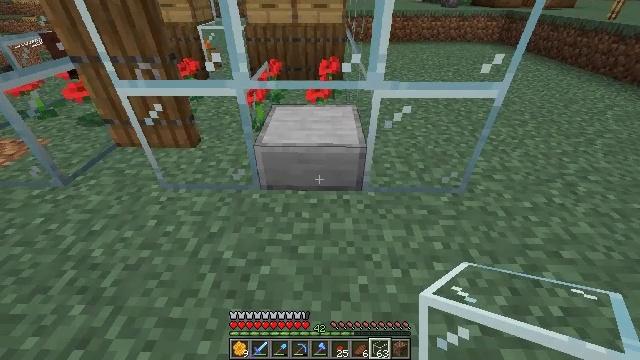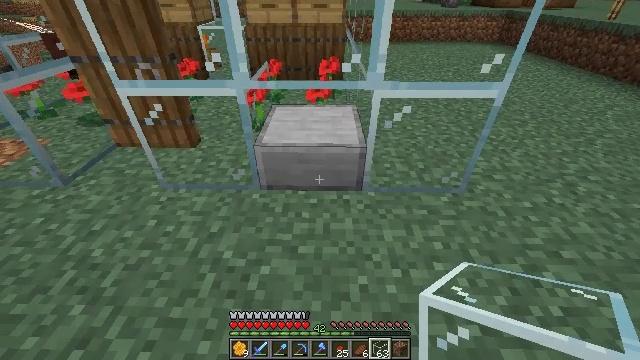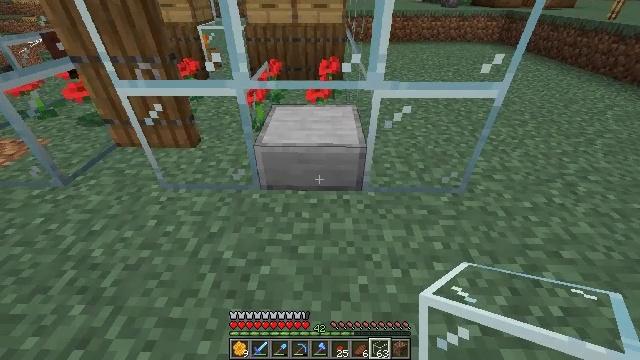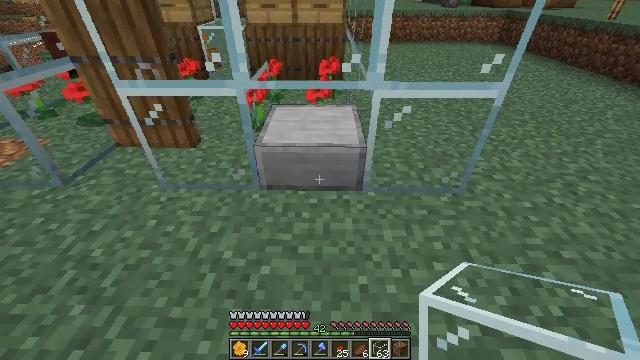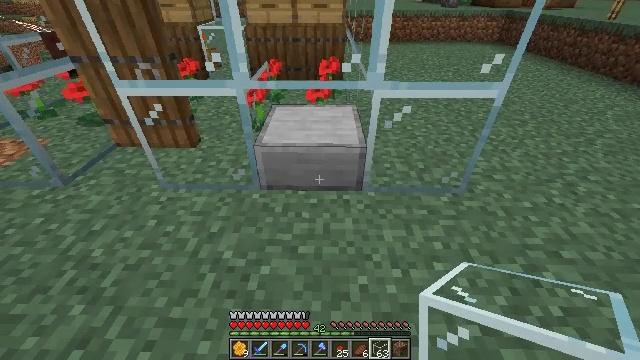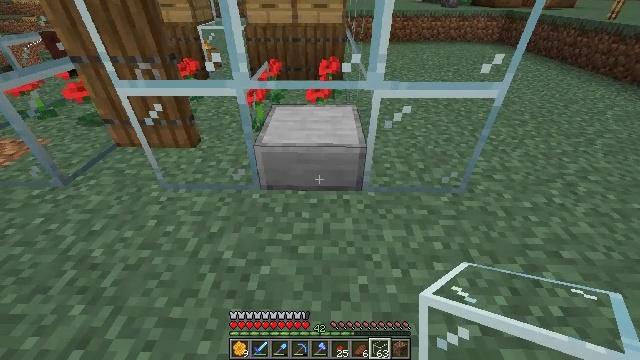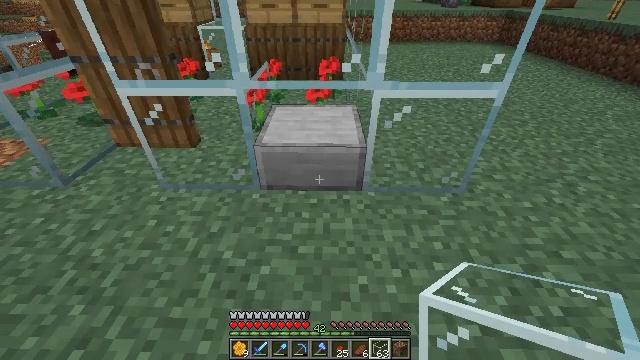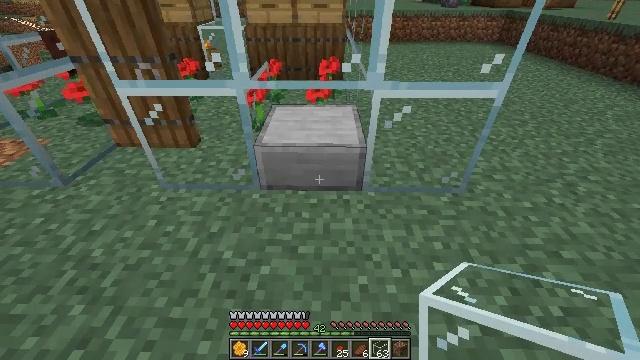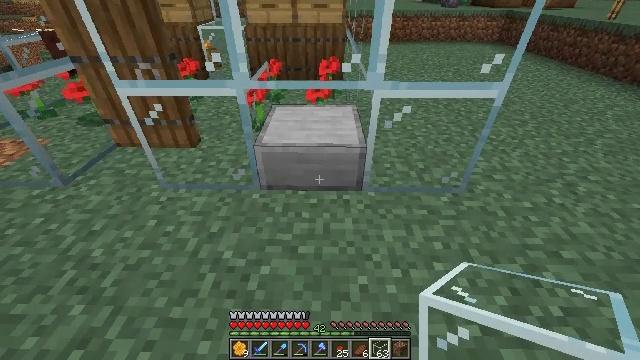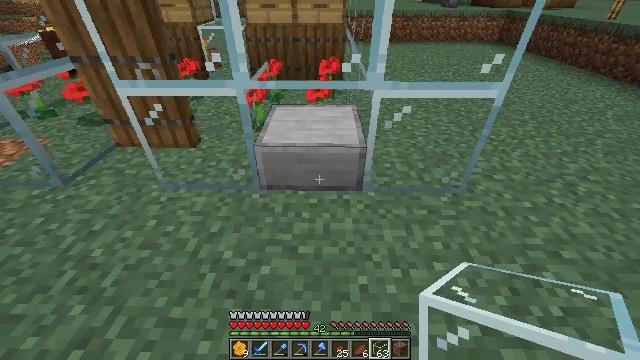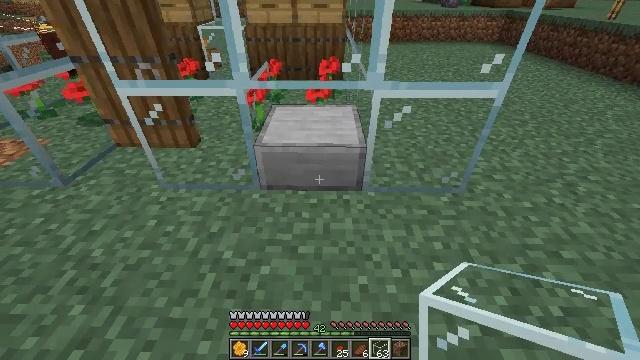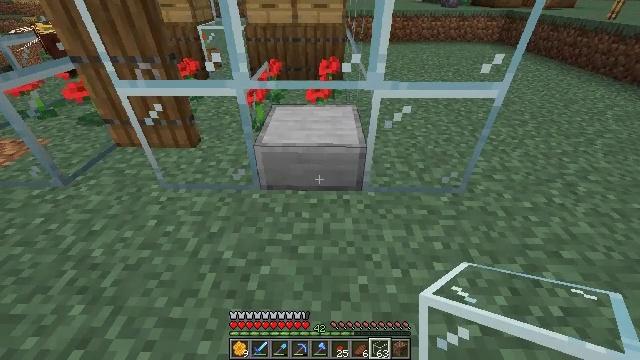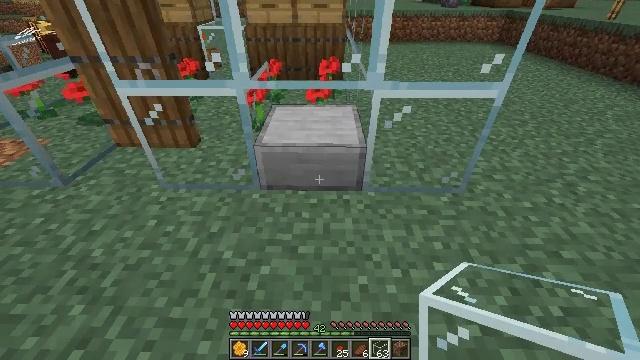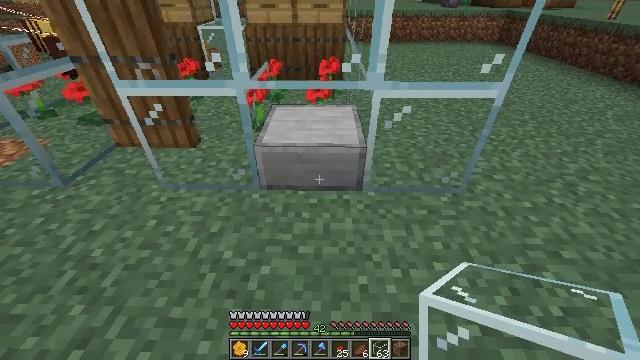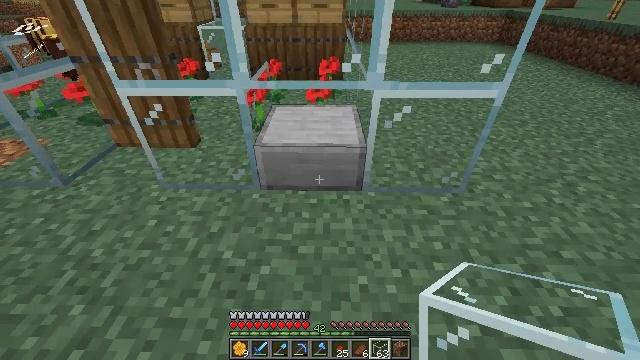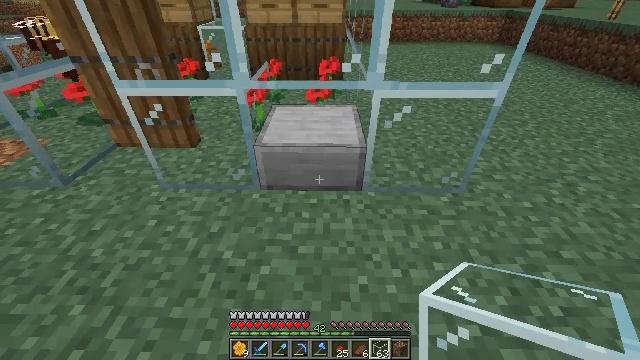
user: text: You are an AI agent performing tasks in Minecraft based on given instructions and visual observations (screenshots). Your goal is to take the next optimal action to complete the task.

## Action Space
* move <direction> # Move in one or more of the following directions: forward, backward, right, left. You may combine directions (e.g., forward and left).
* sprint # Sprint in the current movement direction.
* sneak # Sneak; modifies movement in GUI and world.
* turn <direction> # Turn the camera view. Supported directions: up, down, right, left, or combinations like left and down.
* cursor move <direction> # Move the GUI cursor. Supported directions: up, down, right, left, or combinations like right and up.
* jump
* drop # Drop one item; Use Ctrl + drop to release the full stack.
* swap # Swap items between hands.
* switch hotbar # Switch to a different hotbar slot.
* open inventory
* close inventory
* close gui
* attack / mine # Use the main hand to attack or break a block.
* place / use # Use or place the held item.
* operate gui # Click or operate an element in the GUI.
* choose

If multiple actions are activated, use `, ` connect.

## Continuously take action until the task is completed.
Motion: motion action
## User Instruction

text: Break the smooth stone slab to reuse it.
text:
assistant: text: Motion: no_op
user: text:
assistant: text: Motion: no_op
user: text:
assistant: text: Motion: no_op
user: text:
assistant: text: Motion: no_op
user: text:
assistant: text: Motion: no_op
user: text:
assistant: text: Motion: no_op
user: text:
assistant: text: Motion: no_op
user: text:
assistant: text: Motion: no_op
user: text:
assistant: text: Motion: no_op
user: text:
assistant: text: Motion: no_op
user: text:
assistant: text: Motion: no_op
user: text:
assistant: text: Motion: no_op
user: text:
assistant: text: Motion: no_op
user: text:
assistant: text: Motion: no_op
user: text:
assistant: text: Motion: no_op
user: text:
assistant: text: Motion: no_op
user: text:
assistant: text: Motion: open inventory
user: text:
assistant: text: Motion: open inventory
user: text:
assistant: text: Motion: open inventory
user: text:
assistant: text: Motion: open inventory
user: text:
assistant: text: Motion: no_op
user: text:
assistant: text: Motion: cursor move right
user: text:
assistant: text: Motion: no_op
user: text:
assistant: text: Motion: no_op
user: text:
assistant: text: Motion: cursor move down
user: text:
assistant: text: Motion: cursor move down
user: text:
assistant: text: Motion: cursor move right and down
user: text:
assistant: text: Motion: cursor move right and down
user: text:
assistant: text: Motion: no_op
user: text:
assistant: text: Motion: no_op